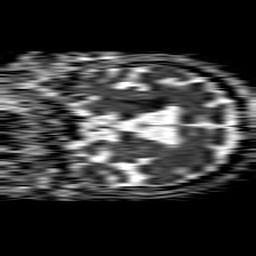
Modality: ADC
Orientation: coronal
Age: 83
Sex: female
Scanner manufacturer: philips
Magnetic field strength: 1.5 T
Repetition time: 4.6 s
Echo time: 0.08631 s